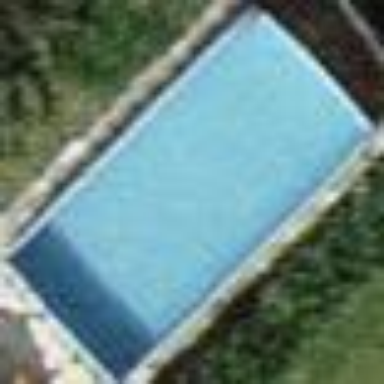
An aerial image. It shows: Swimming pool located in leisure land.